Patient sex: F
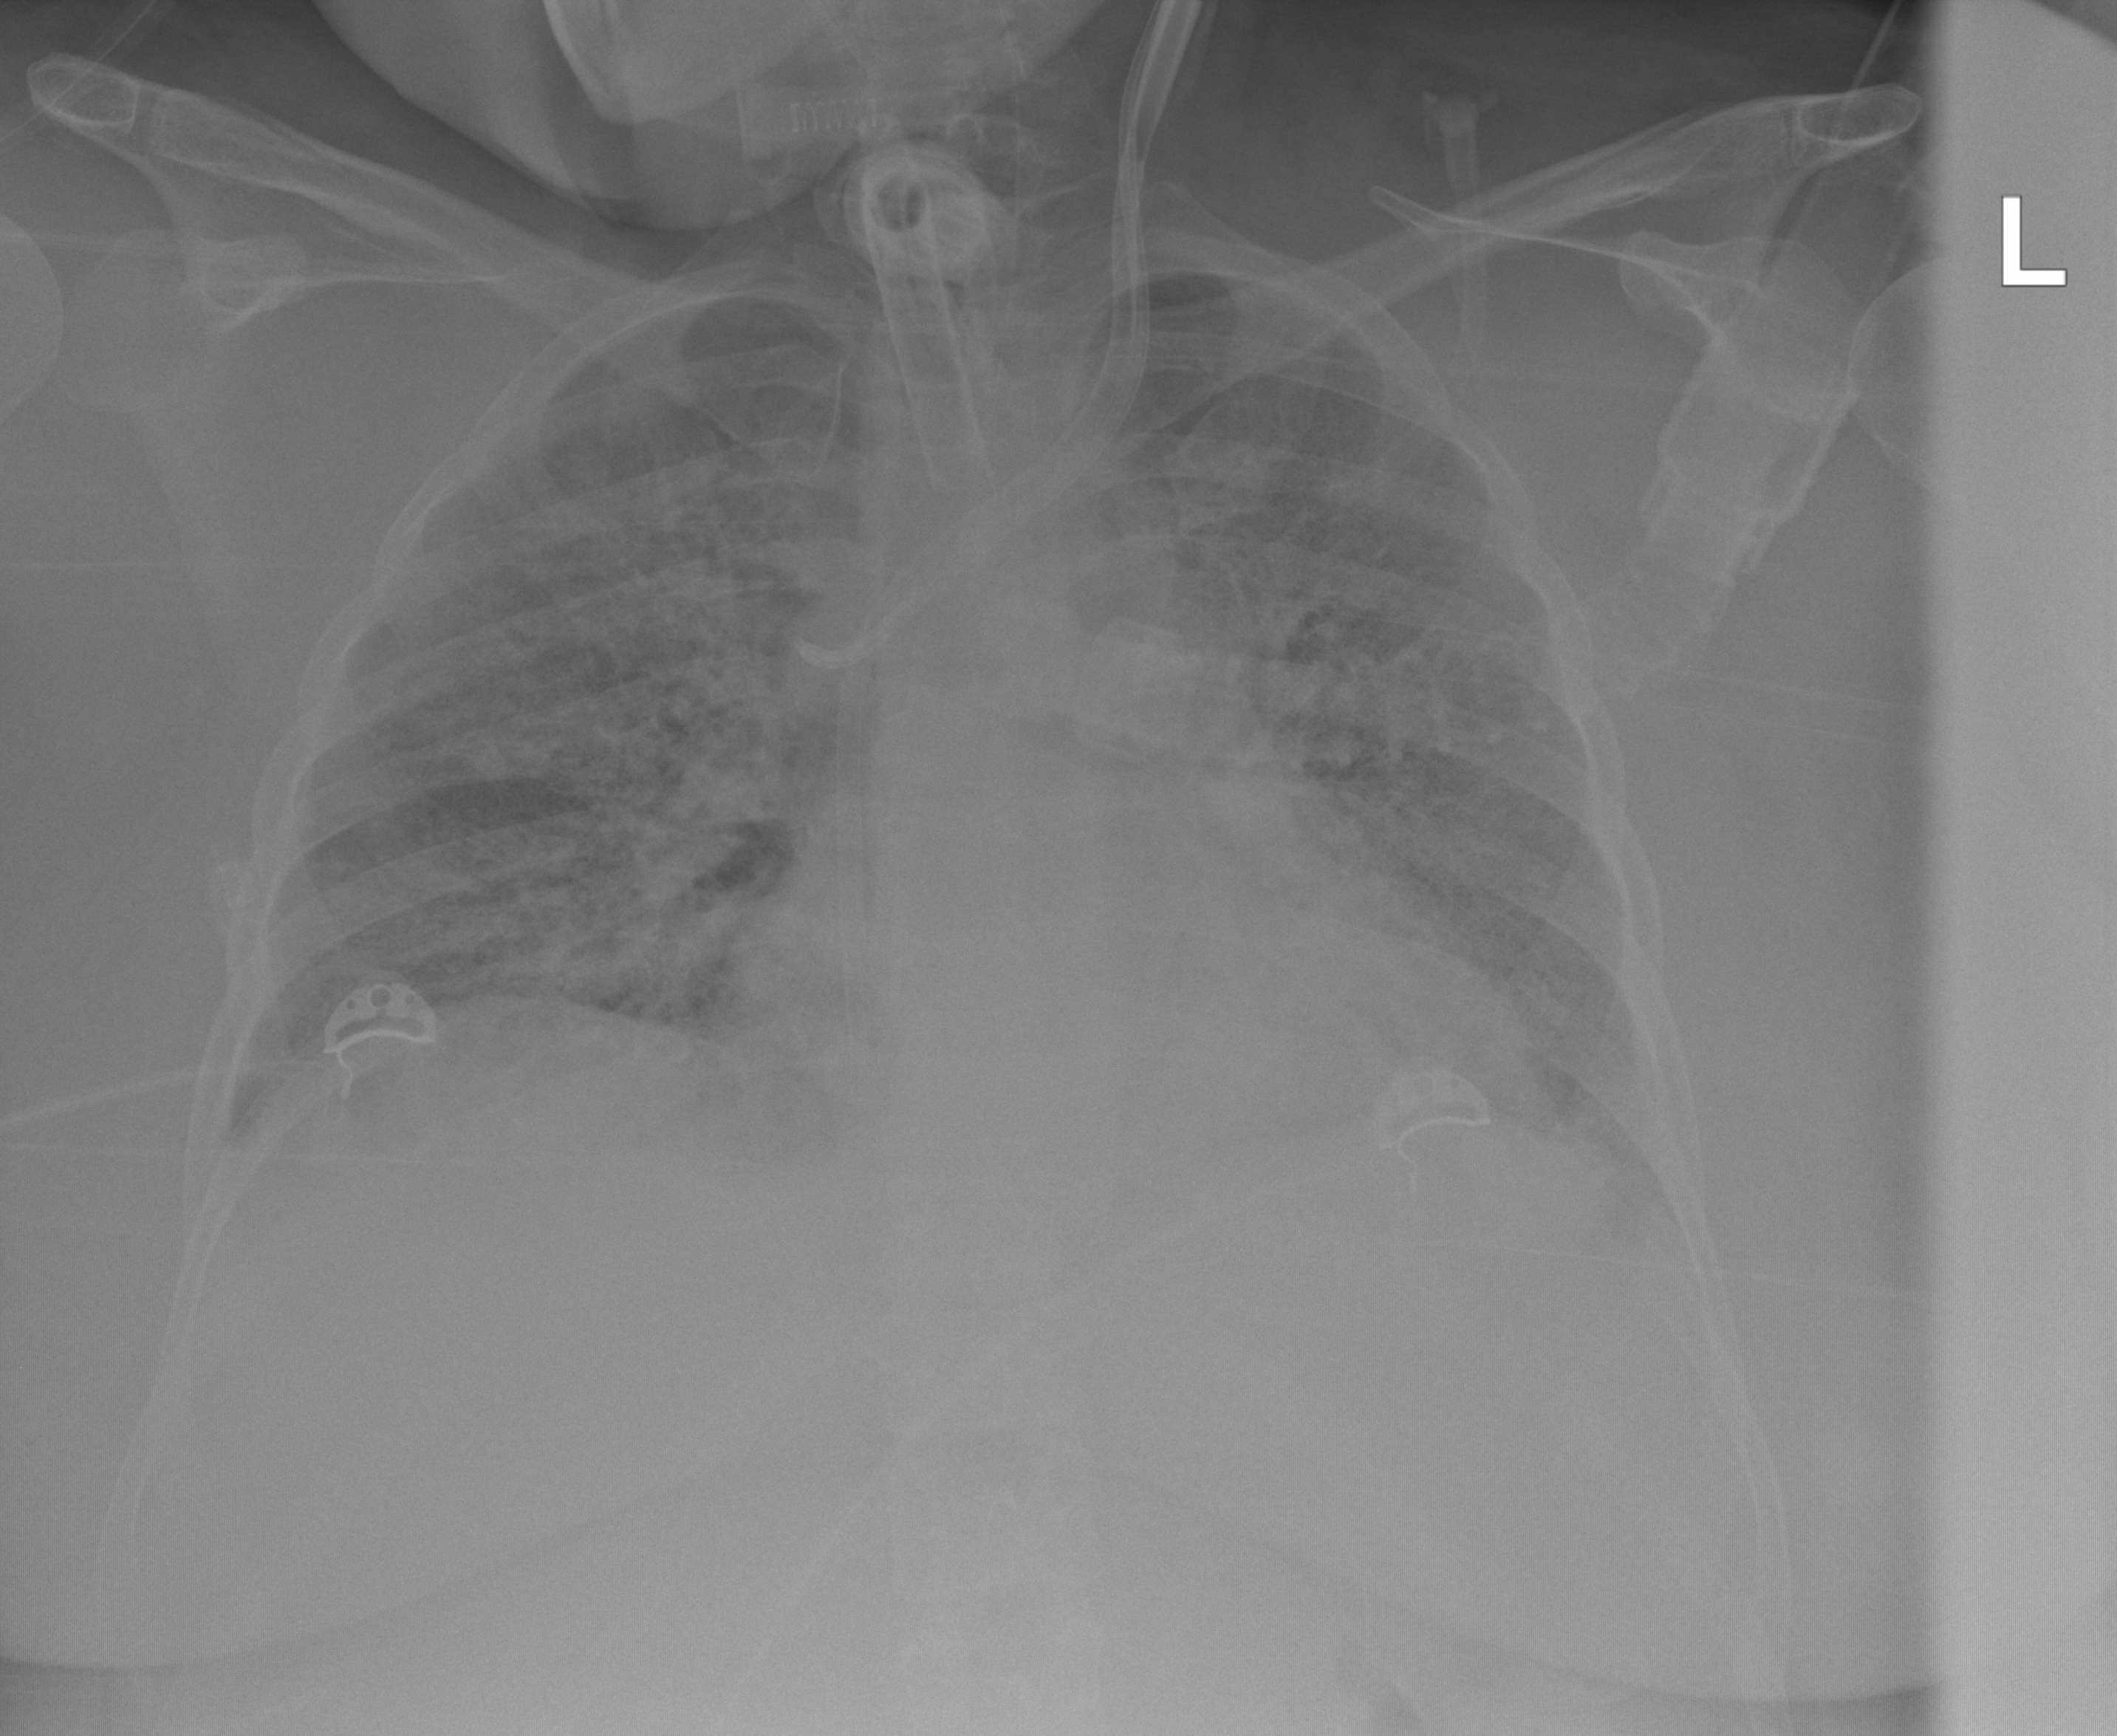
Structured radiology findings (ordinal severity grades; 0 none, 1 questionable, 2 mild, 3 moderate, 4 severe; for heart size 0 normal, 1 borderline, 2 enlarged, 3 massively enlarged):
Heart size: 1
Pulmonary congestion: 2
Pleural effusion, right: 0
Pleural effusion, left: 0
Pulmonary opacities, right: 3
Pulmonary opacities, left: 3
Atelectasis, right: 3
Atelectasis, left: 3